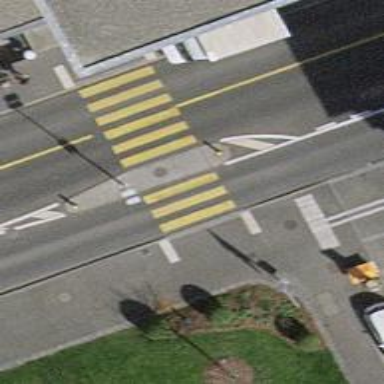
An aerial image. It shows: Uncontrolled zebra crossing with pedestrian island.